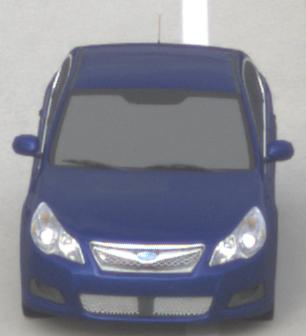
Make: Subaru
Model: Legacy 2.0R
Detailed model: Legacy (IV) Limousine
Model produced from: 2007/09
Model produced until: 2008/10
Doors: 4
Color: blue
Road condition: dry road
Daytime: morning or afternoon
Contrast: low contrast